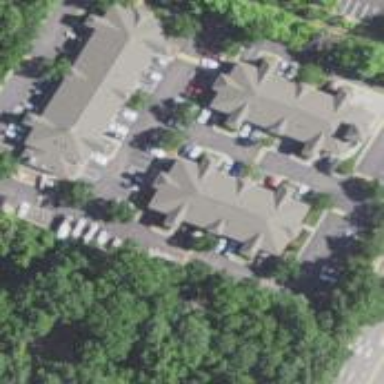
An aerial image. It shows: Hotel.